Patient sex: F
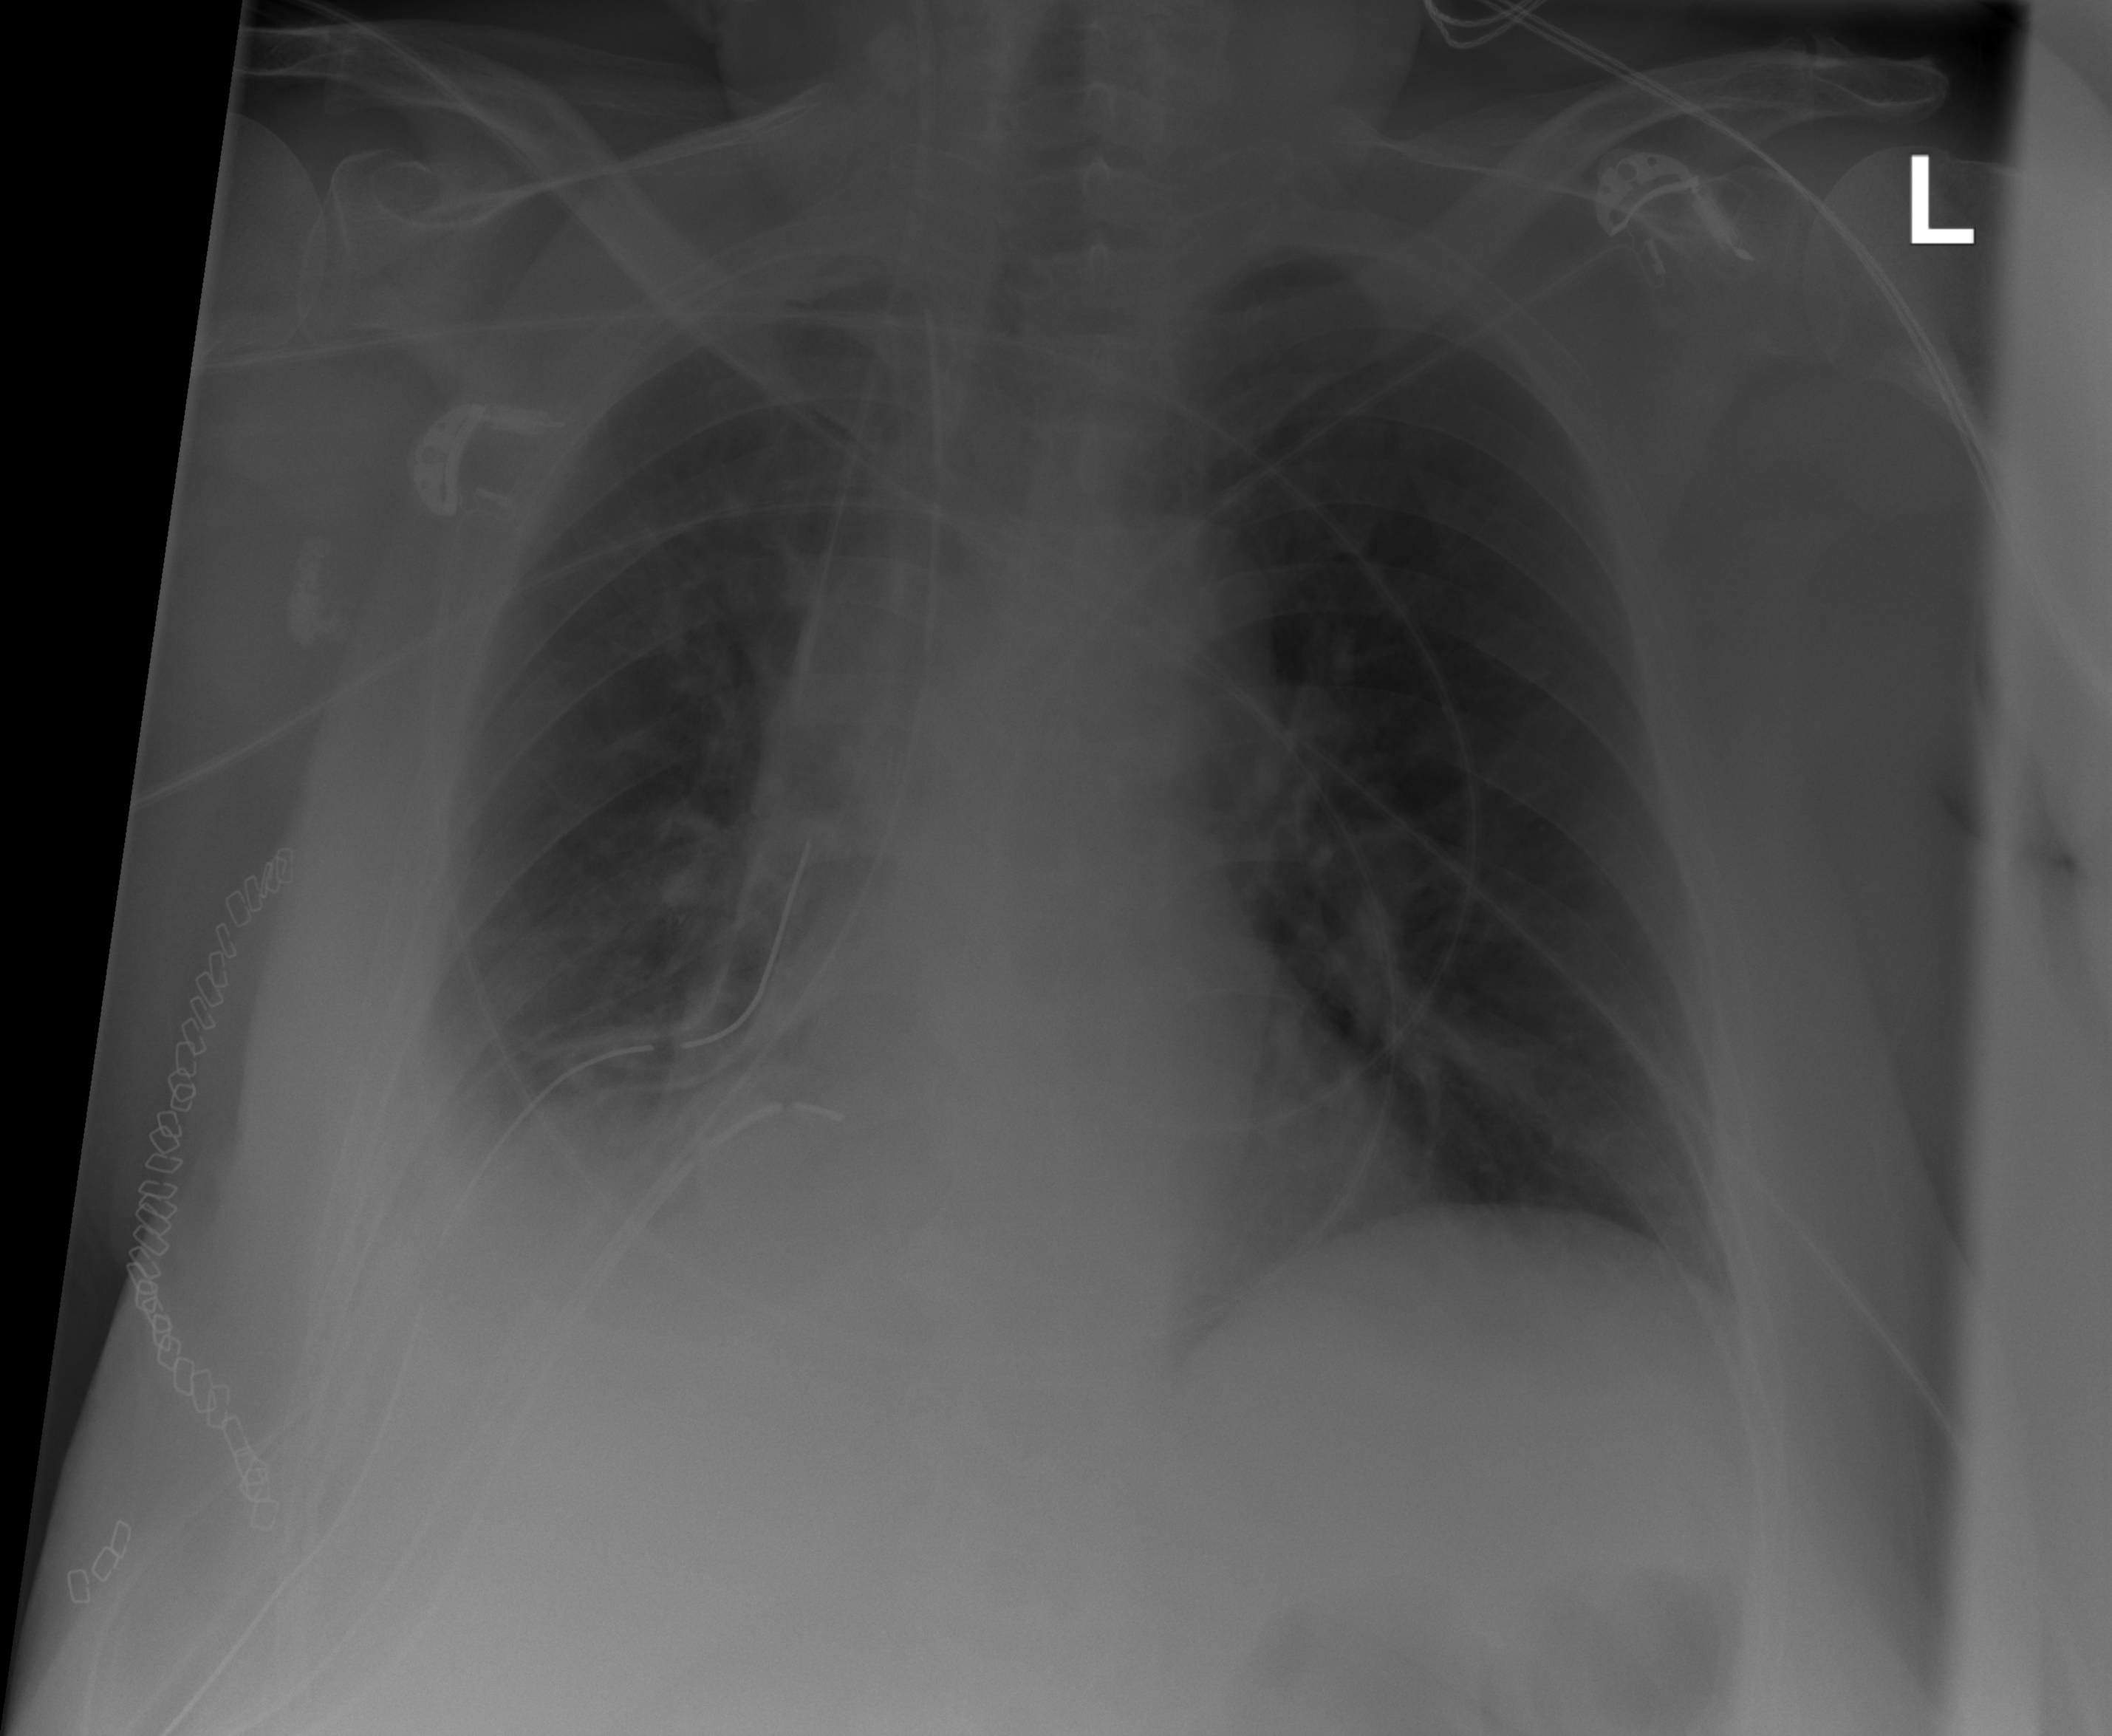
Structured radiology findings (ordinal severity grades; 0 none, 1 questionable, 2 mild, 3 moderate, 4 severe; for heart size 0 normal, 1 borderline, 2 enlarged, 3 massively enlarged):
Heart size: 0
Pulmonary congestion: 0
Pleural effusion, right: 2
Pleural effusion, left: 0
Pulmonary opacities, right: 0
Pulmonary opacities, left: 0
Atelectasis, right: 2
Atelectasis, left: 0